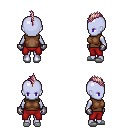
a pixel art fantasy rpg character, female body template, dark elf, purple skin, brown sleeveless shirt, red pants, white blonde mohawk hairstyle, metal gloves, white slippers, four views (front, back, left, right), 2x2 character sprite sheet, small pixel art, hard edges, no anti-aliasing